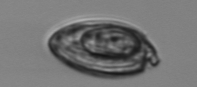
Label: Katodinium_or_Torodinium